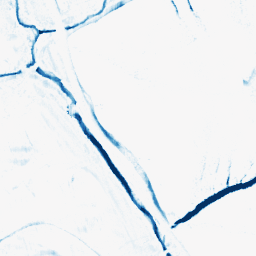
Category: morphological
Decomposition family: morphological_rect
Decomposition parameters: operation: closing
width: 5
height: 10
Upsampling method: bspline
Upsampling parameters: scale: 2
Upsampling scale: 2